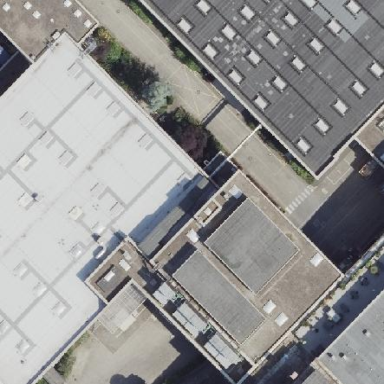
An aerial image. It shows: Manufacturing building.